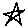
Label: star